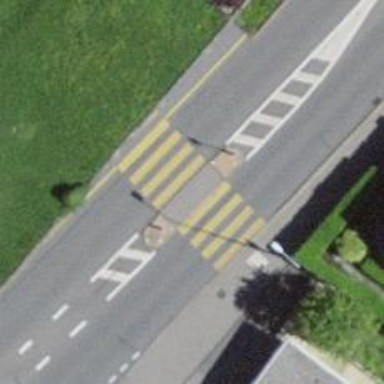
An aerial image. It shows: Uncontrolled crossing with pedestrian island.